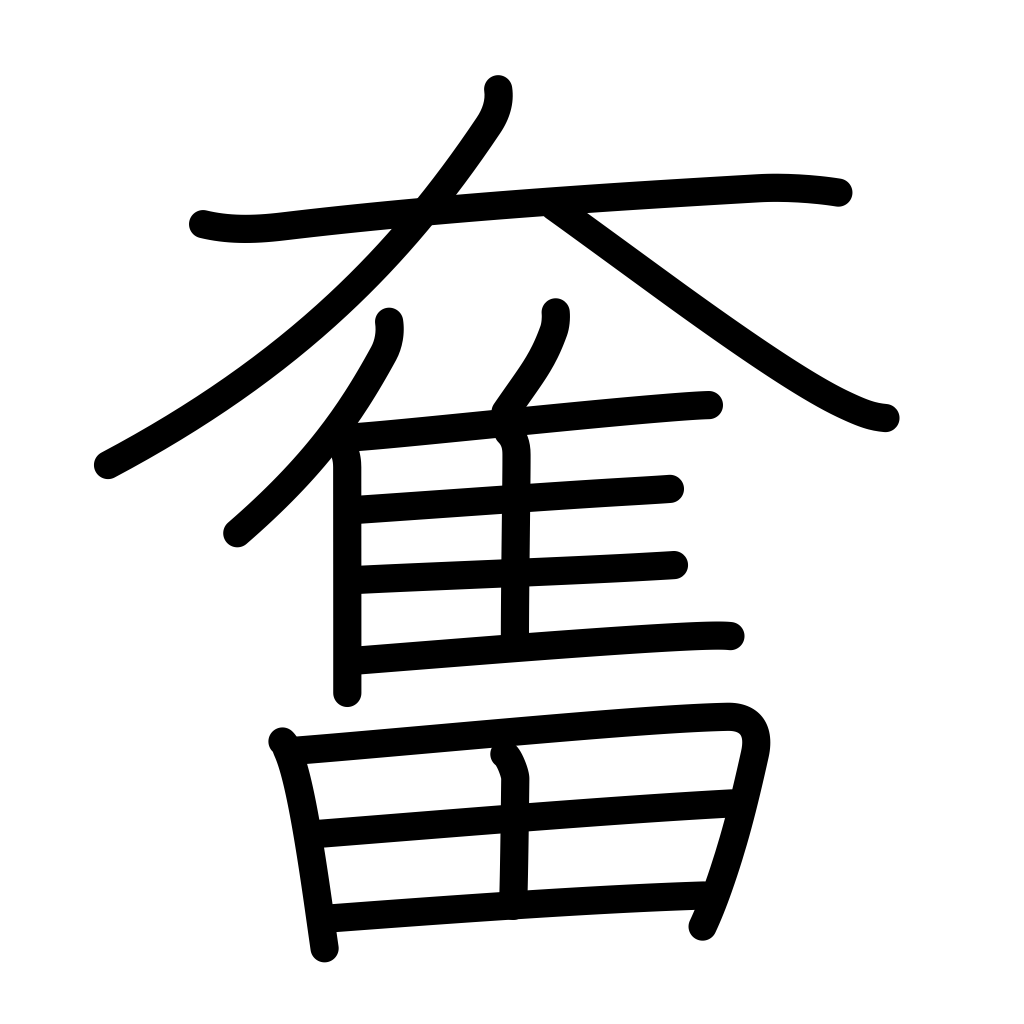
Meaning: stirred up, be invigorated, flourish